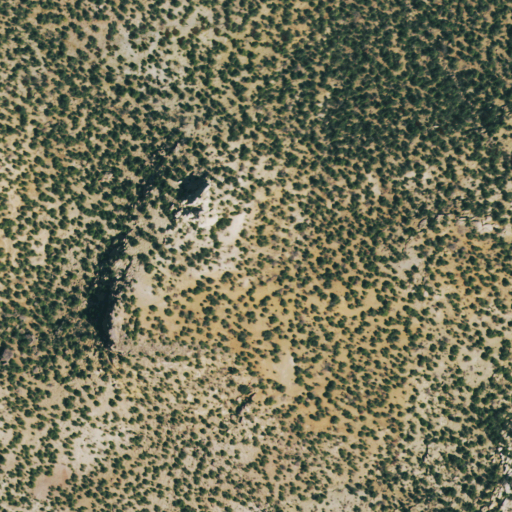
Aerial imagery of mountain in Colorado named White Rock containing evergreen forest and shrub